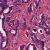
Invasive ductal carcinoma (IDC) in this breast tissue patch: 1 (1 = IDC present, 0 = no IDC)